Question: Let's say I have this small HTML snippet:
'''
<div id="outer">
<div id="inner">
<div id="inner2">foo bar</div>
</div>
</div>
'''
I also have these styles defined:
'''
#outer {
height:100px;
overflow:auto;
background-color:#EEE;
}
#inner {
height:100px;
background-color:#AAA;
}
#inner2 {
margin-top:5px;
}
'''
With this setup, scroll bars appears with the 'outer' div:

Why does the nested inner div causes this scrollbar to appears?
I can remove the scrollbar by removing the 'margin-top' rule, but this would cause side effects.
Here is a jsfiddle that reproduces the issue: <URL>
: my actual issue is solved by replacing 'margin-top' by 'padding-top', but I'm looking for an explanation, not only the solution.
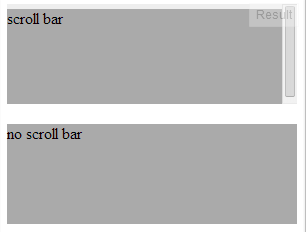
Answer: This is occurring because the <URL>.
> <URL> can combine to form a single margin. Margins that combine this way are said to collapse, and the resulting combined margin is called a collapsed margin.When two or more margins collapse, the resulting margin width is the maximum of the collapsing margins' widths. In the case of negative margins, the maximum of the absolute values of the negative adjoining margins is deducted from the maximum of the positive adjoining margins. If there are no positive margins, the maximum of the absolute values of the adjoining margins is deducted from zero.
Possible workarounds:
Replace the margin with padding <URL>.
Add 'overflow:auto' to '#inner' <URL>
Float '#inner2' <URL>
Change the display of '#inner2' from 'block' to 'inline-block' <URL>
For additional information see The visual formatting model - <URL>.